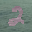
Label: 2